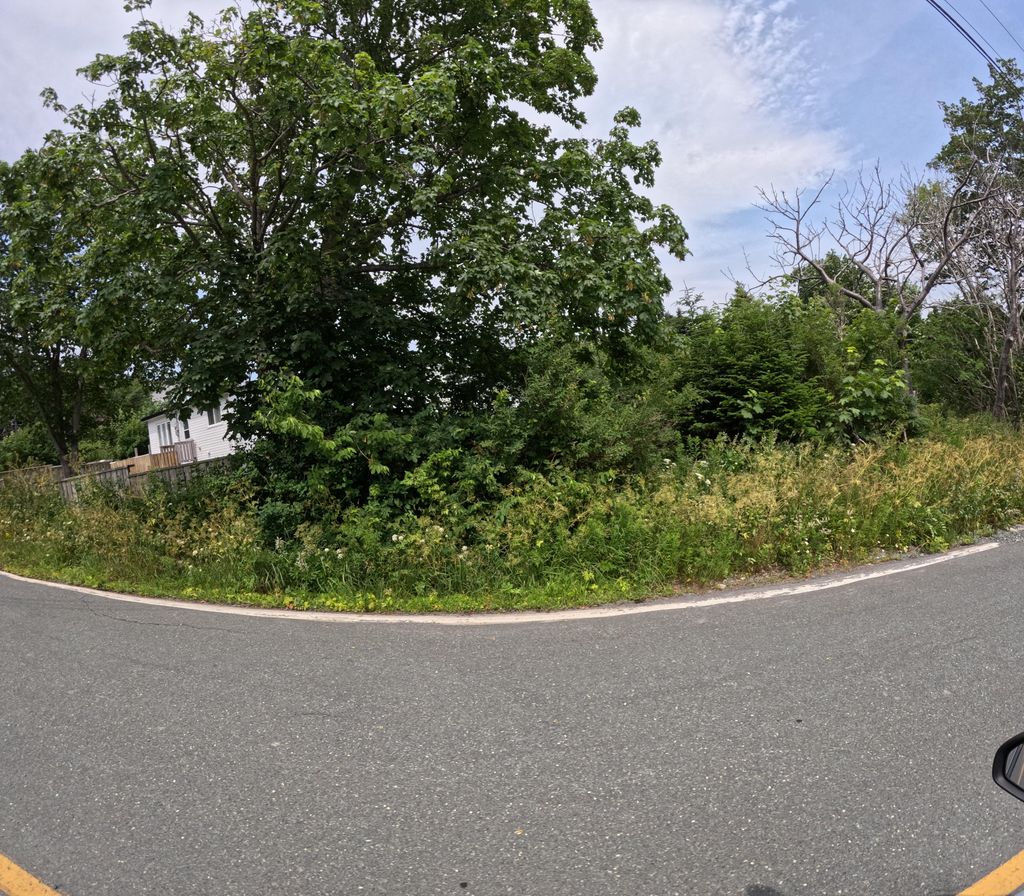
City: st_johns